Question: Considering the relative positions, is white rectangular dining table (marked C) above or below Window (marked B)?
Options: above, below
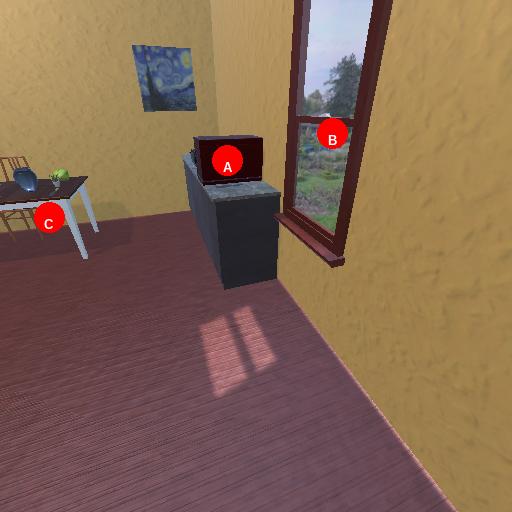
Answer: above